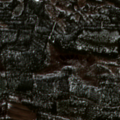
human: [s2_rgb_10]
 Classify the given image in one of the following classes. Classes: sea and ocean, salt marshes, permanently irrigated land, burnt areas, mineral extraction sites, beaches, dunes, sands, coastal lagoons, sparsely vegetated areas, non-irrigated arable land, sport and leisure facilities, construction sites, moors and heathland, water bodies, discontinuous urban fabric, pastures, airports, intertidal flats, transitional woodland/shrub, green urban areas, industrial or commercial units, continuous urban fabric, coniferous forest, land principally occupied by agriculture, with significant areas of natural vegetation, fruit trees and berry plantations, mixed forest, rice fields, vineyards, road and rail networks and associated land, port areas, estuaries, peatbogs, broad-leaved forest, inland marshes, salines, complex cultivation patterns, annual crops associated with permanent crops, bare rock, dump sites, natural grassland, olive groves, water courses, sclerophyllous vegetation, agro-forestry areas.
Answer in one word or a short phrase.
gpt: coniferous forest, mixed forest, transitional woodland/shrub